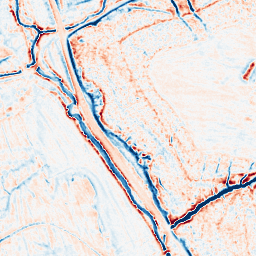
Category: edge_preserving
Decomposition family: anisotropic_diffusion
Decomposition parameters: iterations: 50
kappa: 10
gamma: 0.05
Upsampling method: linear_exact
Upsampling parameters: scale: 2
Upsampling scale: 2